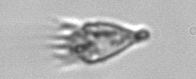
Label: Paratontonia_gracillima